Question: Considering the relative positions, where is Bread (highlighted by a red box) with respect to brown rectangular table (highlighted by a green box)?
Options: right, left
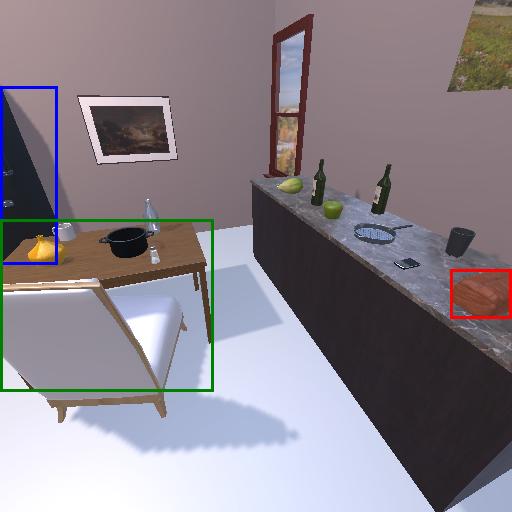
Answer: right